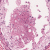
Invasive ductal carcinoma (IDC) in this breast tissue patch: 1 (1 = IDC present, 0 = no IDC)